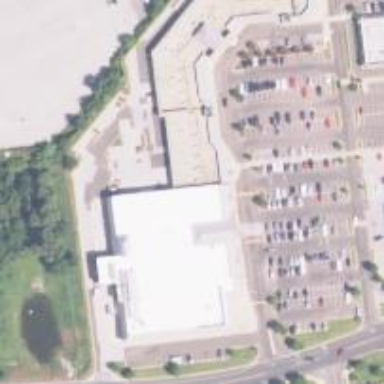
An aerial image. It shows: Supermarket.